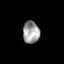
Tissue: prostate
Cell type: T cells
Senescence score: 0.6841
Nuclear area (px): 369
Mean DAPI intensity: 155.322